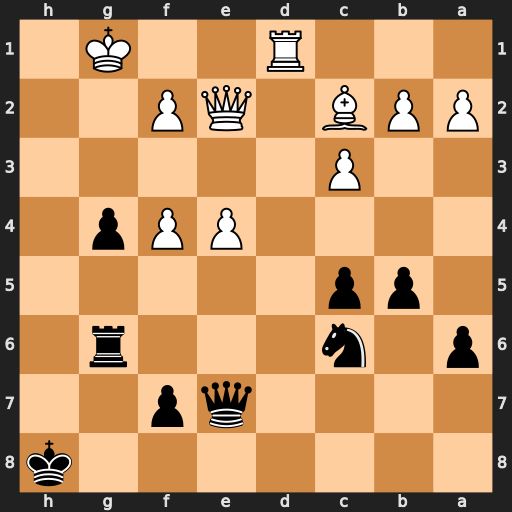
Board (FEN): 7k/4qp2/p1n3r1/1pp5/4PPp1/2P5/PPB1QP2/3R2K1
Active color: b
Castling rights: -
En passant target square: -
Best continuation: Qh4 e5 g3